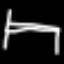
Label: bed